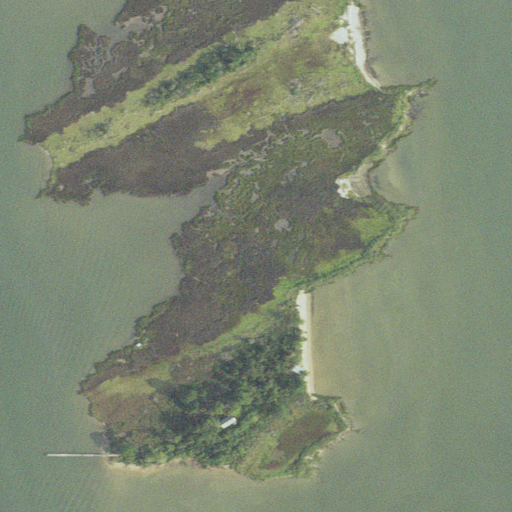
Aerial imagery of island in Virginia named Parrott Island containing herbaceous wetlands, open water, and woody wetlands